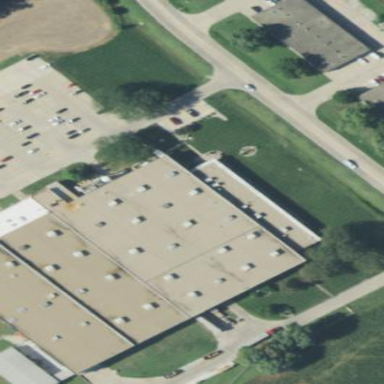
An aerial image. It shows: Industrial building.